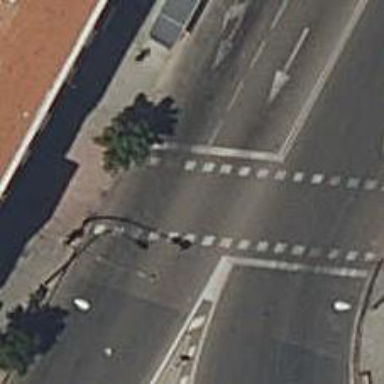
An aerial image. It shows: Road with traffic signals at crossing.